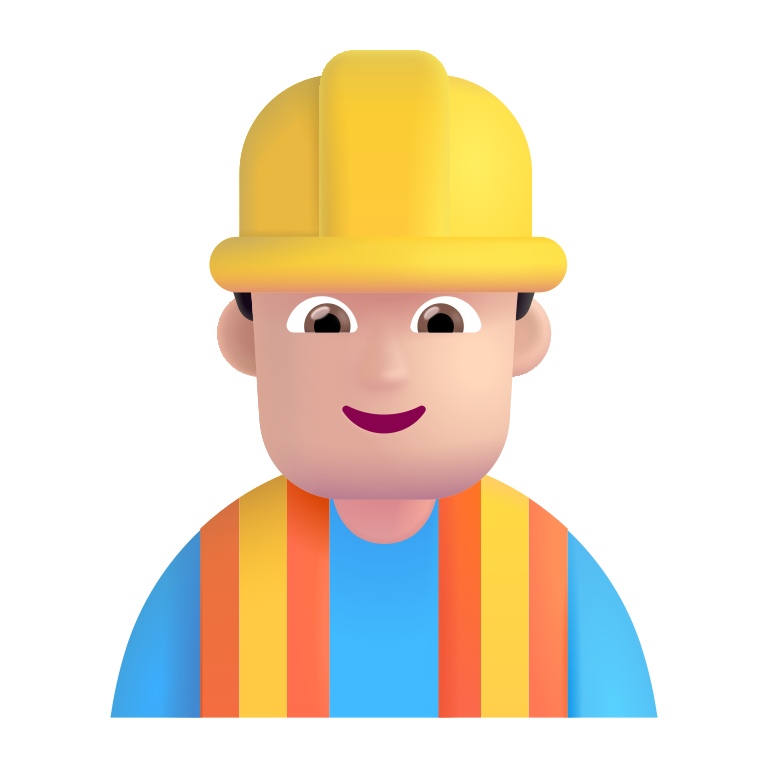
man construction worker color light